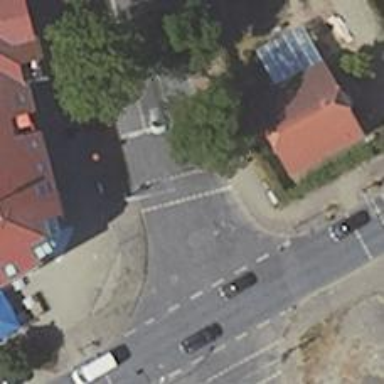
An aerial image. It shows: Road crossing with traffic signals.